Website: apple
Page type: customer-info-address
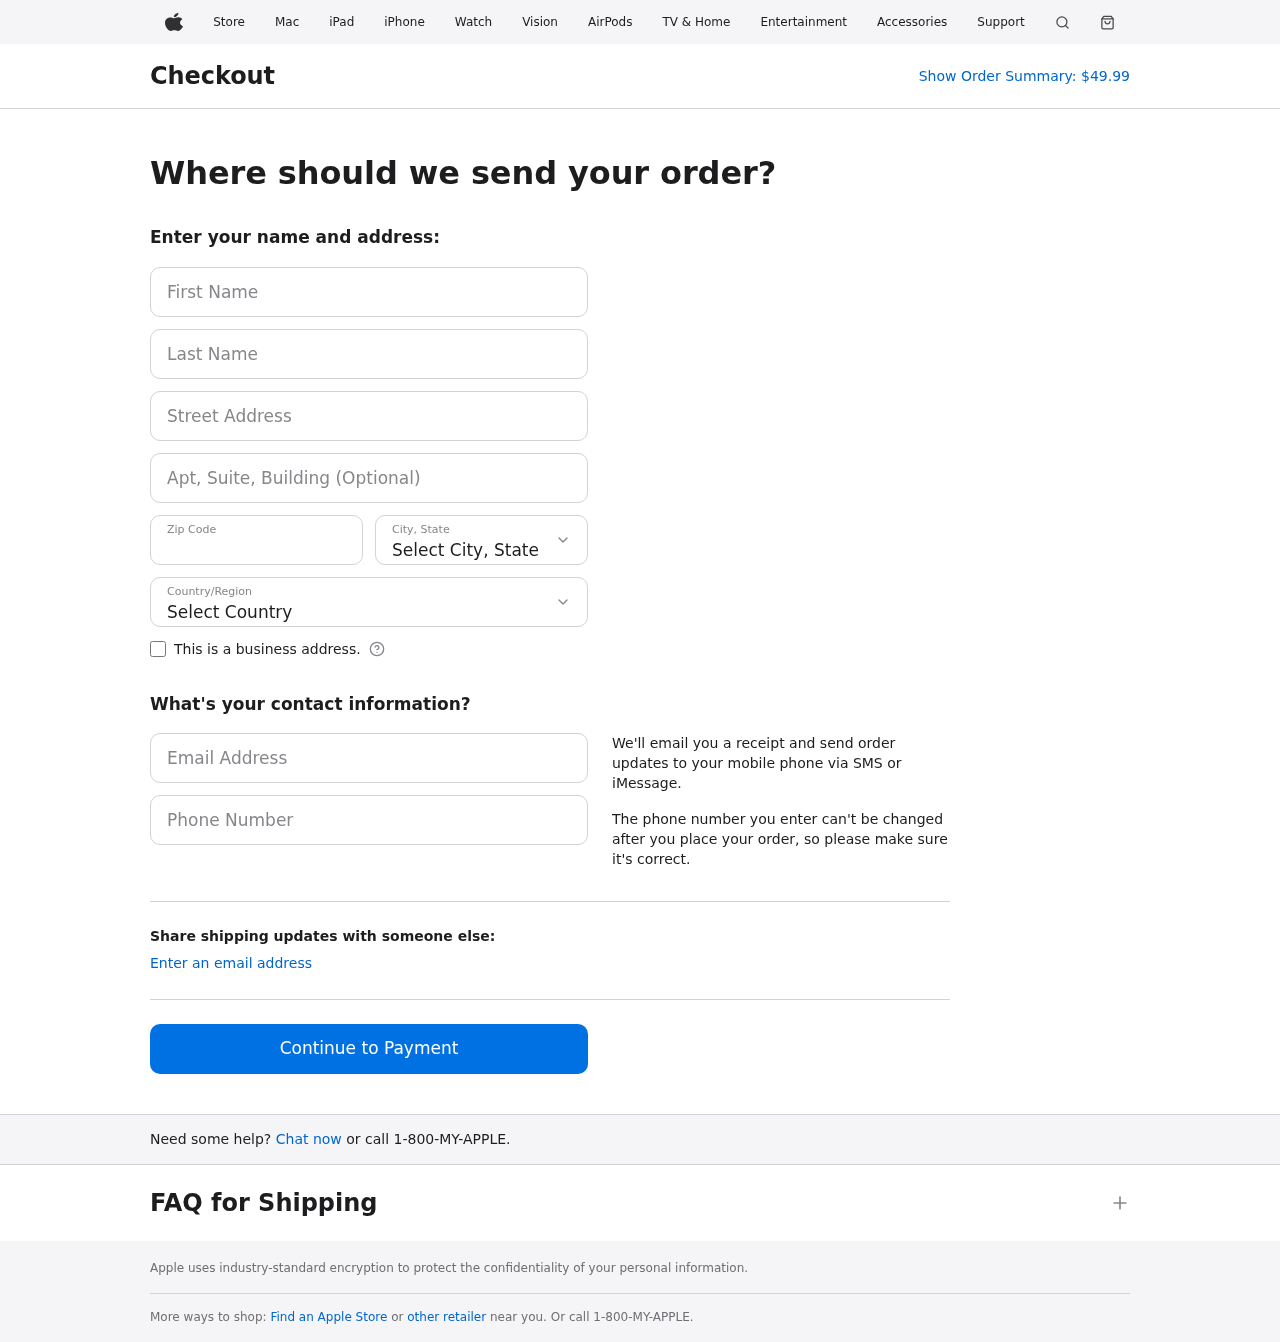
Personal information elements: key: PII_CITY_STATE
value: Port Jenniferton, MD
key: PII_COUNTRY
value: United States
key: PII_EMAIL
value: jsims@hotmail.com
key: PII_FIRSTNAME
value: Jennifer
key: PII_LASTNAME
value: Sims
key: PII_PHONE
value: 3073160677
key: PII_POSTCODE
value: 09385
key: PII_STREET
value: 905 John Hill
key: PII_STREET2
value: Suite 608
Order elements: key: ORDER_TOTAL
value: $49.99